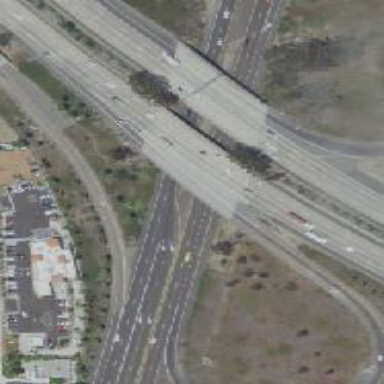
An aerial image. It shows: Bridge on motorway link.